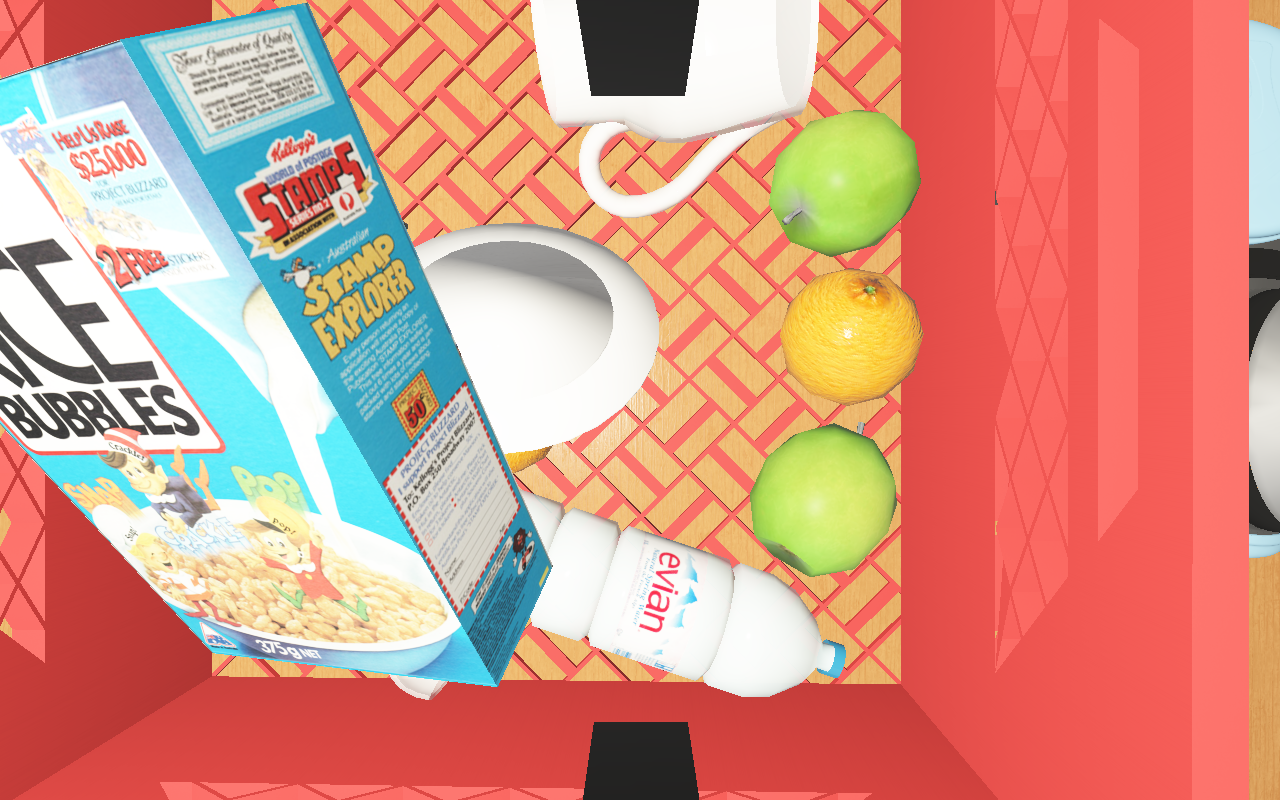
Objects in the scene:
carafe
water bottle
apple
apple
orange
plate
jam jar
cereal box